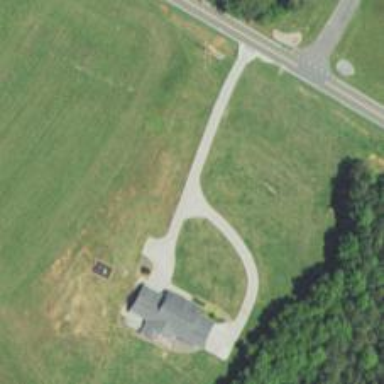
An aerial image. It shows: Driveway leading to service road.